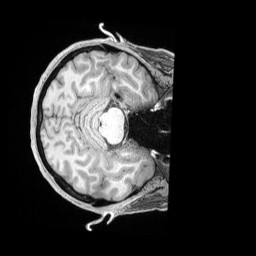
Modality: T1w
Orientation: axial
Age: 34
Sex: female
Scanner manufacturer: siemens
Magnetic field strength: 3 T
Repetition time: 2 s
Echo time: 0.00211 s